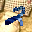
Label: 2